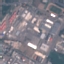
Land use / land cover class: Industrial